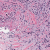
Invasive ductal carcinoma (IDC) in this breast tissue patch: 1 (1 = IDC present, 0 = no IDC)